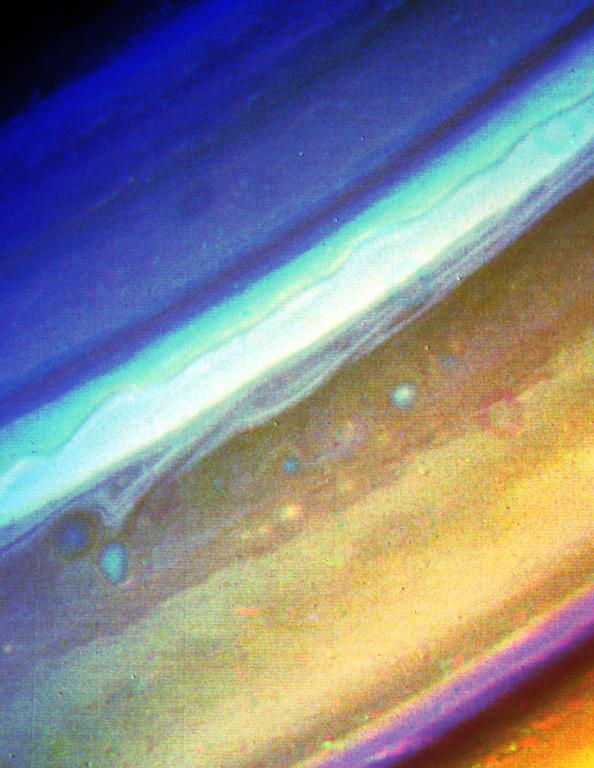
Voyager 2 Image of Saturn Saturn, Voyager